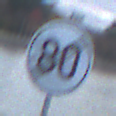
Verkehrszeichen: EndeGeschwindigkeit80
Umgebung: Outdoor, Suburban
Tageszeit: SunriseSunset
Wetter: PartlyCloudy
Licht: Natural
Jahreszeit: NotSpecified
Kontrast: LowContrast